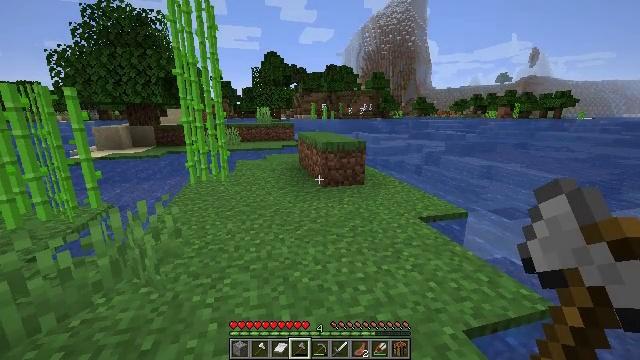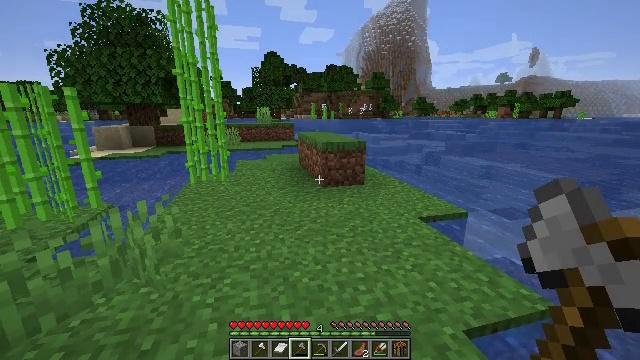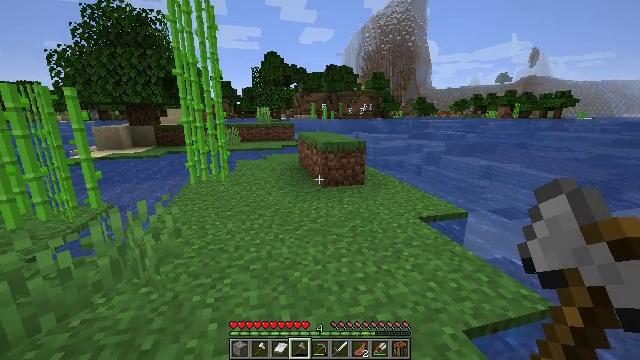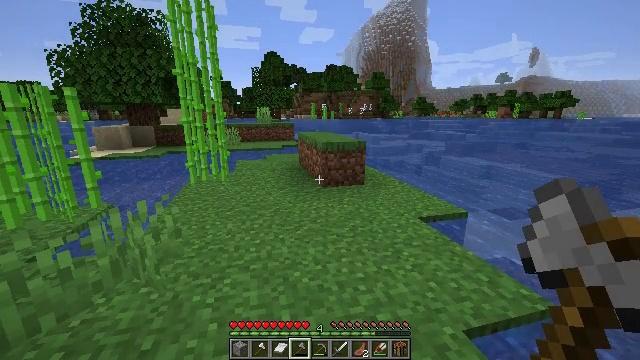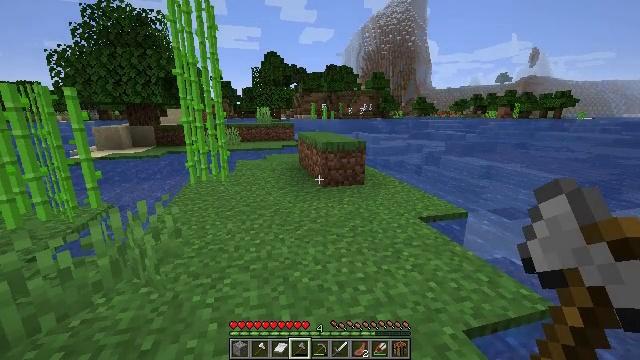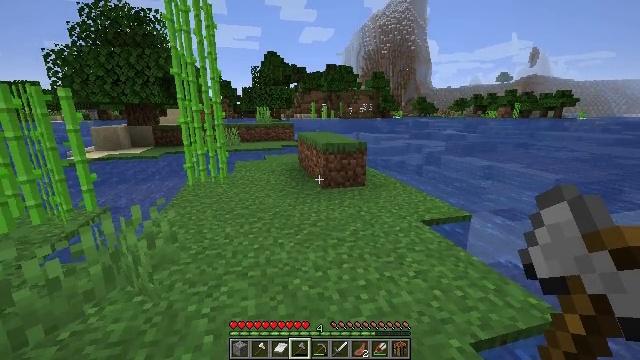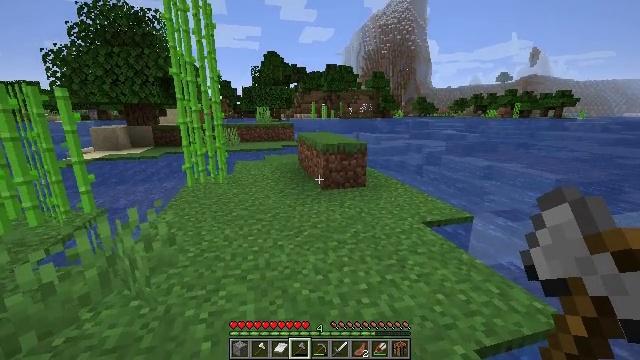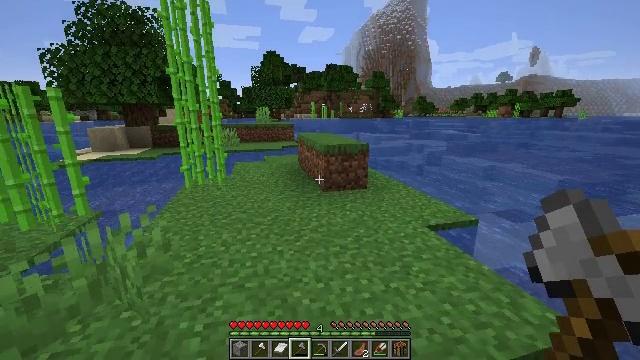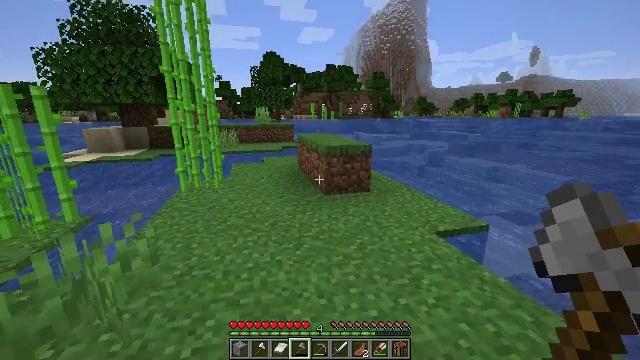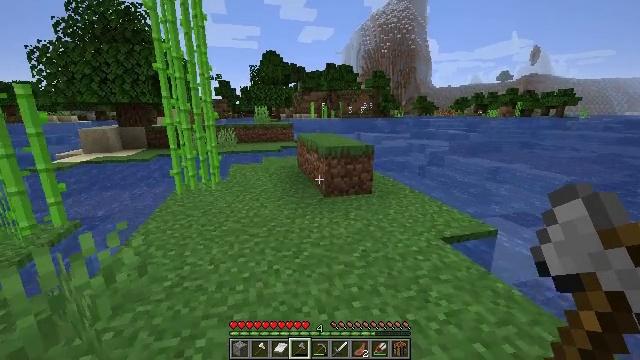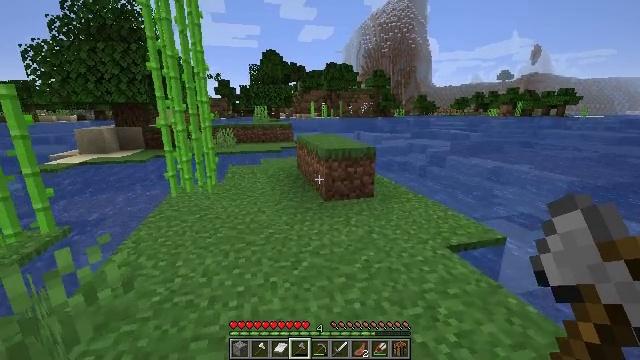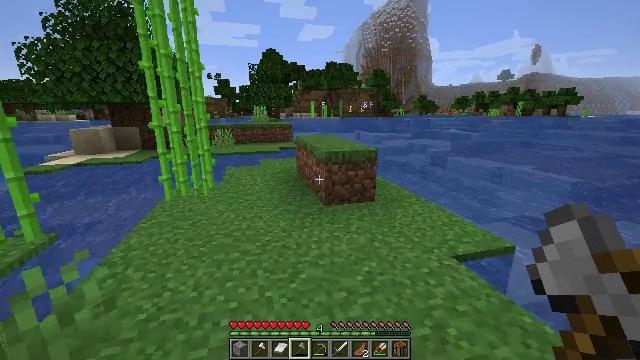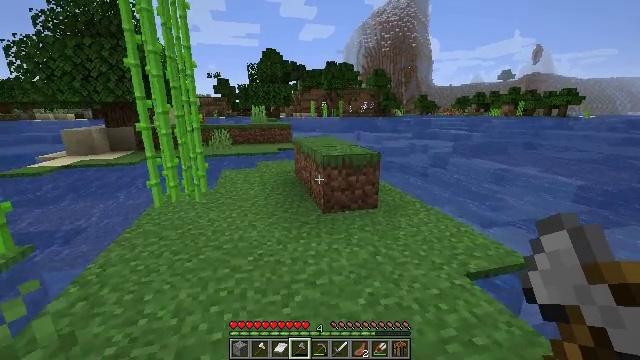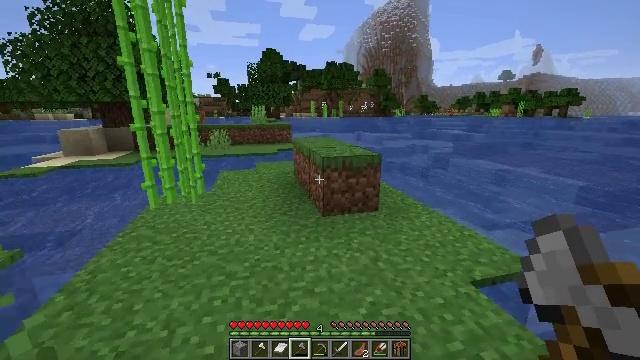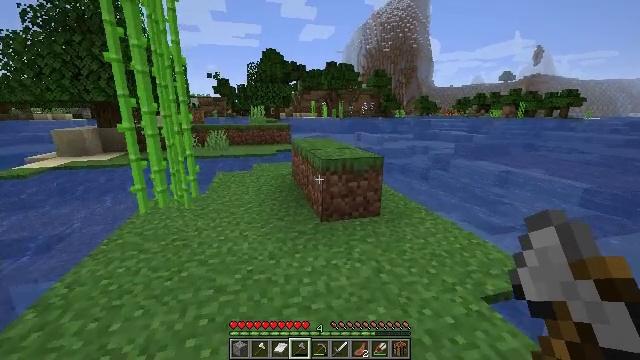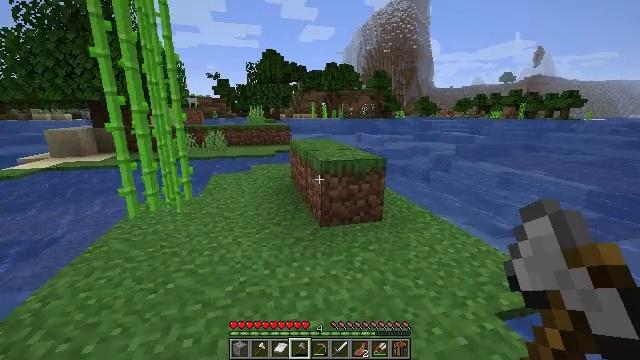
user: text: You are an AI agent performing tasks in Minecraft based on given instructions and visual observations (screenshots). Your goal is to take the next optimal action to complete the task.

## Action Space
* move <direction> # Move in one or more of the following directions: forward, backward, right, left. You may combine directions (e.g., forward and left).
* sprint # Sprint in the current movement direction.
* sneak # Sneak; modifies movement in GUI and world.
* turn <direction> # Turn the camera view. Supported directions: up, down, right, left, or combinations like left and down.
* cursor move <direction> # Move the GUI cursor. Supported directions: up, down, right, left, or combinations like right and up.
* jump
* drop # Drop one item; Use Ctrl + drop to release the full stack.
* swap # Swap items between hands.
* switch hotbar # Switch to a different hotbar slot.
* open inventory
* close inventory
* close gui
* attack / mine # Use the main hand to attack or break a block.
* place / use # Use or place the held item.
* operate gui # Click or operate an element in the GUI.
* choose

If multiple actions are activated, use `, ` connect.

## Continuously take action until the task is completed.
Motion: motion action
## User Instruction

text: Break the sugar cane.
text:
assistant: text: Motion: no_op
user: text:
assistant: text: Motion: no_op
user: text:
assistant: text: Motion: no_op
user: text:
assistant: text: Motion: no_op
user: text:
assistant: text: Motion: move forward
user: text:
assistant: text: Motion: move forward
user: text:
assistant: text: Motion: move forward
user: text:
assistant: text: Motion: move forward
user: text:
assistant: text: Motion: move forward
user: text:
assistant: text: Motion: move forward
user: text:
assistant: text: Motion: move forward
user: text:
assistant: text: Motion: move forward
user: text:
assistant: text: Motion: move forward
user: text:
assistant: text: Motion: move forward
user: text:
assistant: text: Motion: move forward
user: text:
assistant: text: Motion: move forward
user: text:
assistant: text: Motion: no_op
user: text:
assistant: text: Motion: no_op
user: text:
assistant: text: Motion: no_op
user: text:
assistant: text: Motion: no_op
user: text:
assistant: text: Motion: no_op
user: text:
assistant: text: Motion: no_op
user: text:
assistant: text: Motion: no_op
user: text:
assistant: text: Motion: no_op
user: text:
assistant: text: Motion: no_op
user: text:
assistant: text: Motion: no_op
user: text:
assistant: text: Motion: no_op
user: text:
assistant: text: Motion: no_op
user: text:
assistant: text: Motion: no_op
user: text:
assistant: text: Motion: no_op